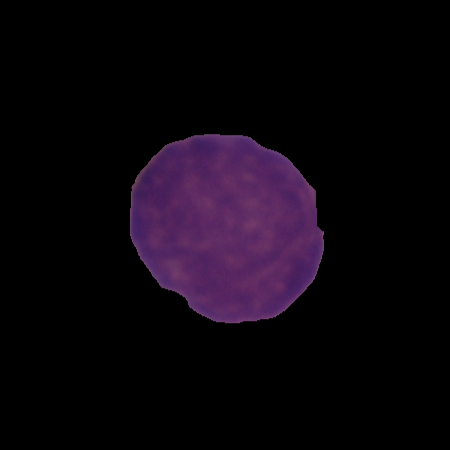
Label: cancer